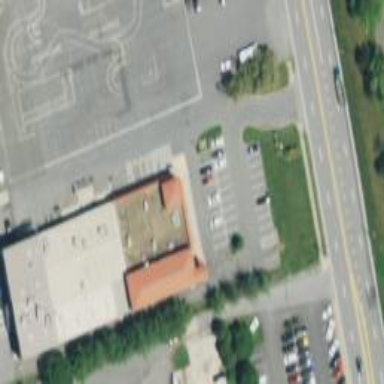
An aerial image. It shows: Building that houses motorcycle shop.